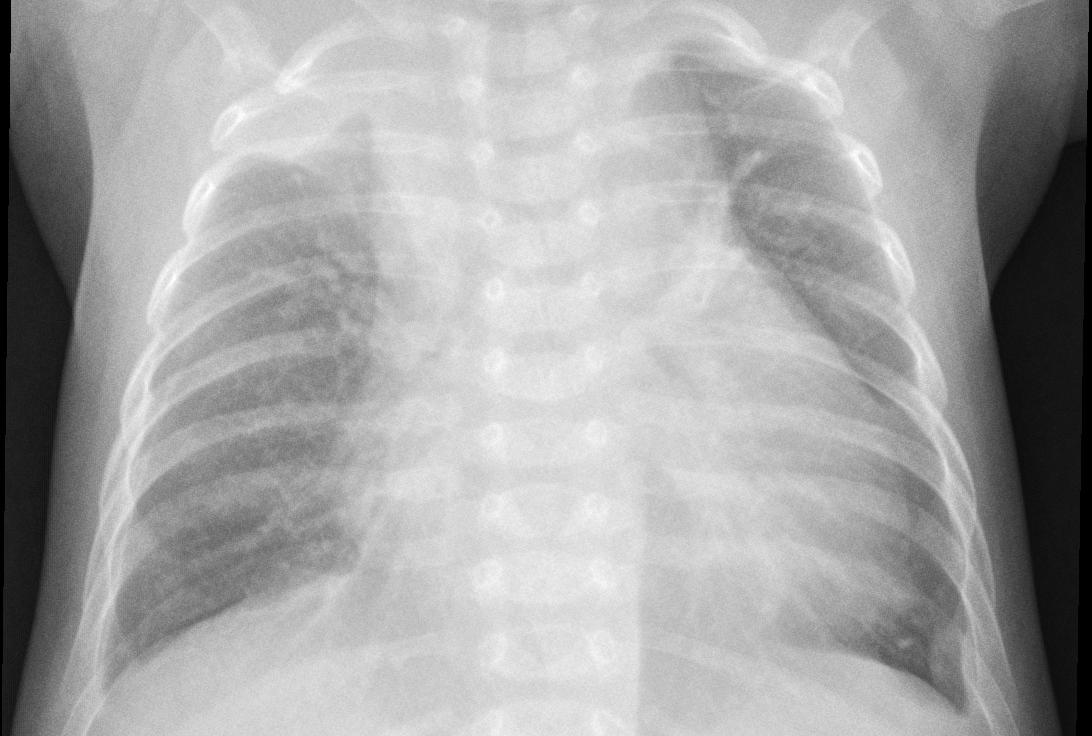
Diagnosis: PNEUMONIA